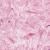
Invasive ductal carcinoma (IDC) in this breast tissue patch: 0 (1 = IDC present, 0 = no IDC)